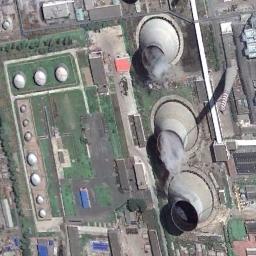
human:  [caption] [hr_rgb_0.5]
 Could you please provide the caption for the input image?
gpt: In the thermal power station, there are neatly planned factories and good greenery  There are three cooling towers, A chimney and some spherical objects .

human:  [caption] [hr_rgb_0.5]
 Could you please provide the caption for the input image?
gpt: The thermal power station is on the grass next to some buildings with white mist above .

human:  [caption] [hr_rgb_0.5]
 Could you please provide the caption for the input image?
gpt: There are three thermal power stations, and two of them are emitting heavy smoke .

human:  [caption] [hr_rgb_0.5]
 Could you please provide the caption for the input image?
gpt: There are many buildings of different shapes next to the thermal power station .

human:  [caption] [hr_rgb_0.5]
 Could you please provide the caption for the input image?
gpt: There are three chimneys and some green lawns on the thermal power station .